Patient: sex F, age 71
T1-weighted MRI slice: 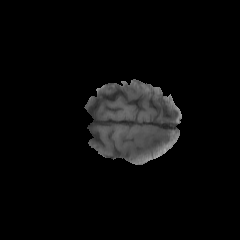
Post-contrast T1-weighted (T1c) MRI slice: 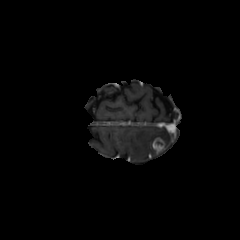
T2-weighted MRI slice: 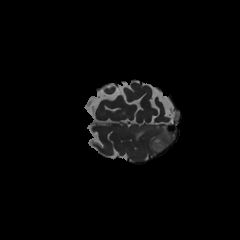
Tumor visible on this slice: yes
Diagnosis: Glioblastoma, IDH-wildtype
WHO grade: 4